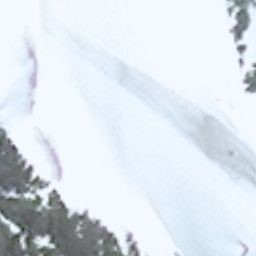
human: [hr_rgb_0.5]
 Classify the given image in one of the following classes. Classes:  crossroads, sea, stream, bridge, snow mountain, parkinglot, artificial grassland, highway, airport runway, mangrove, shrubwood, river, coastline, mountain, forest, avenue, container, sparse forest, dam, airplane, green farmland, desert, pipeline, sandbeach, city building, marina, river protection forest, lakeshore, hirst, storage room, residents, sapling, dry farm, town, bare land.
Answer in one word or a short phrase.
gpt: snow mountain